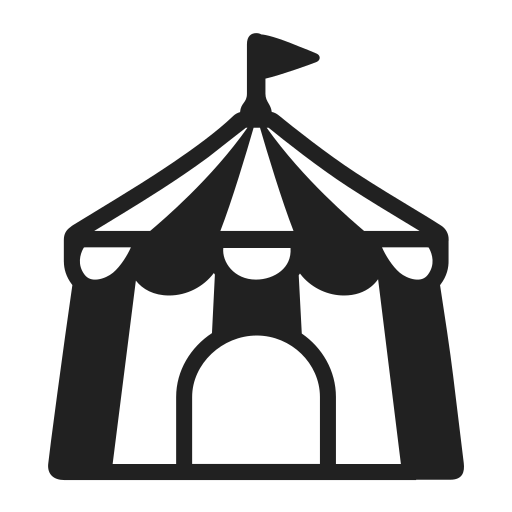
circus tent high contrast